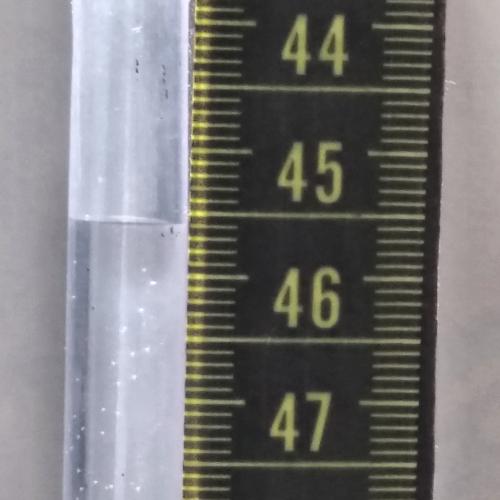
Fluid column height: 45.6 cm